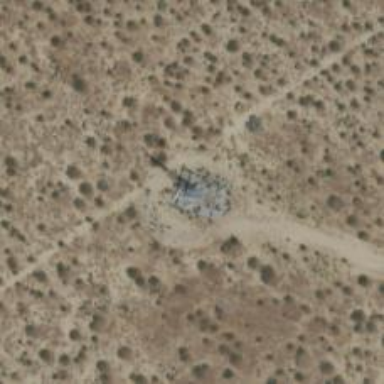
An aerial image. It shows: Mast tower used for communication.